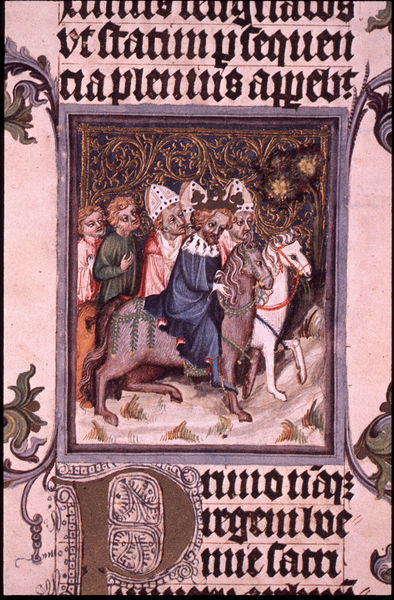
Titel: Die Goldene Bulle
Institution: Wien, Österreichische Nationalbibliothek
Schlagwörter: blau, männer, rot, weg, malerei, bild, kirche, gold, mantel, krone, pferd, pferde, reiter, ranken, zaumzeug, schrift, linien, bishop, bishops, blue, church, crown, gathering, hat, king, könig, men, people, priest, red, white, black, face, hair, nose, old, painting, ornamente, two, buch, seite, buchstaben, initiale, schimmel, pergament, horses, man, mittelalter, background, bischöfe, geistliche, tiara, armor, eyes, grass, zeilen, paper, ornament, coat, mouth, hats, illustration, beard, story, faces, writing, handschrift, rope, letters, children, letter, parade, clothes, leaves, design, latein, chirst, ornaments, religion, horse, book, buchmalerei, riding, majuskel, hoof, kids, christian, minuskel, mannen, clothing, pabst, latin, illumination, text, noses, mane, words, rein, word, initial, mouths, mideval, lettering, medievil, p, armenbibel, bibia pauperum, medevial, inicial, woreds, paper book, golden bull, convoy